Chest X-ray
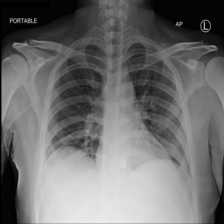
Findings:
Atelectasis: negative
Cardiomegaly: negative
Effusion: negative
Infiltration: negative
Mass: negative
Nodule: negative
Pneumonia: negative
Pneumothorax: negative
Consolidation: negative
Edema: negative
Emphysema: negative
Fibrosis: negative
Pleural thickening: negative
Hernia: negative